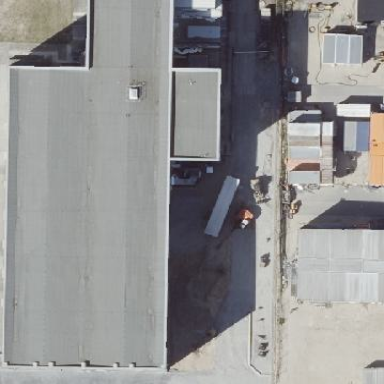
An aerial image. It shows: Electricity building.